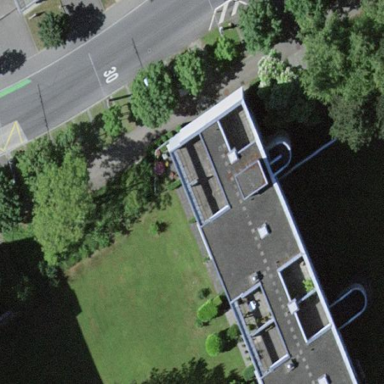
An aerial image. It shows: View of apartment building.